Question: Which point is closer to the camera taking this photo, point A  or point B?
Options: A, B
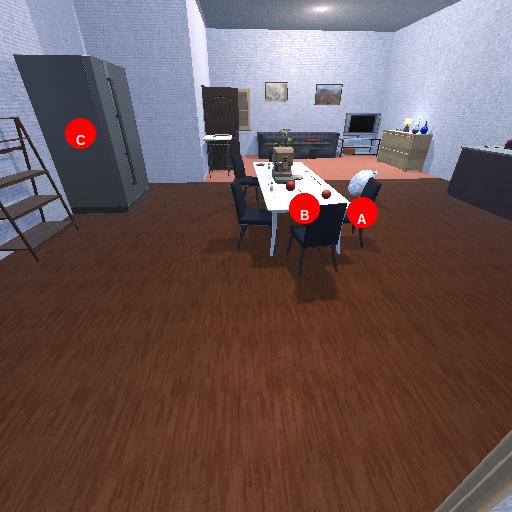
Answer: A